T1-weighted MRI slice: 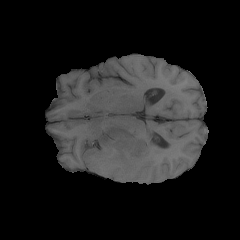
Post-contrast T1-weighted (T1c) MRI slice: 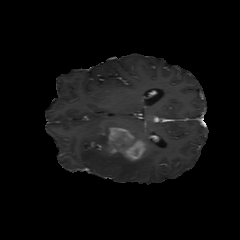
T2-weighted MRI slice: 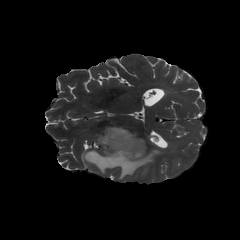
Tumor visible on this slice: yes